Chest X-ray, AP view. Patient: 64 years old, sex M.
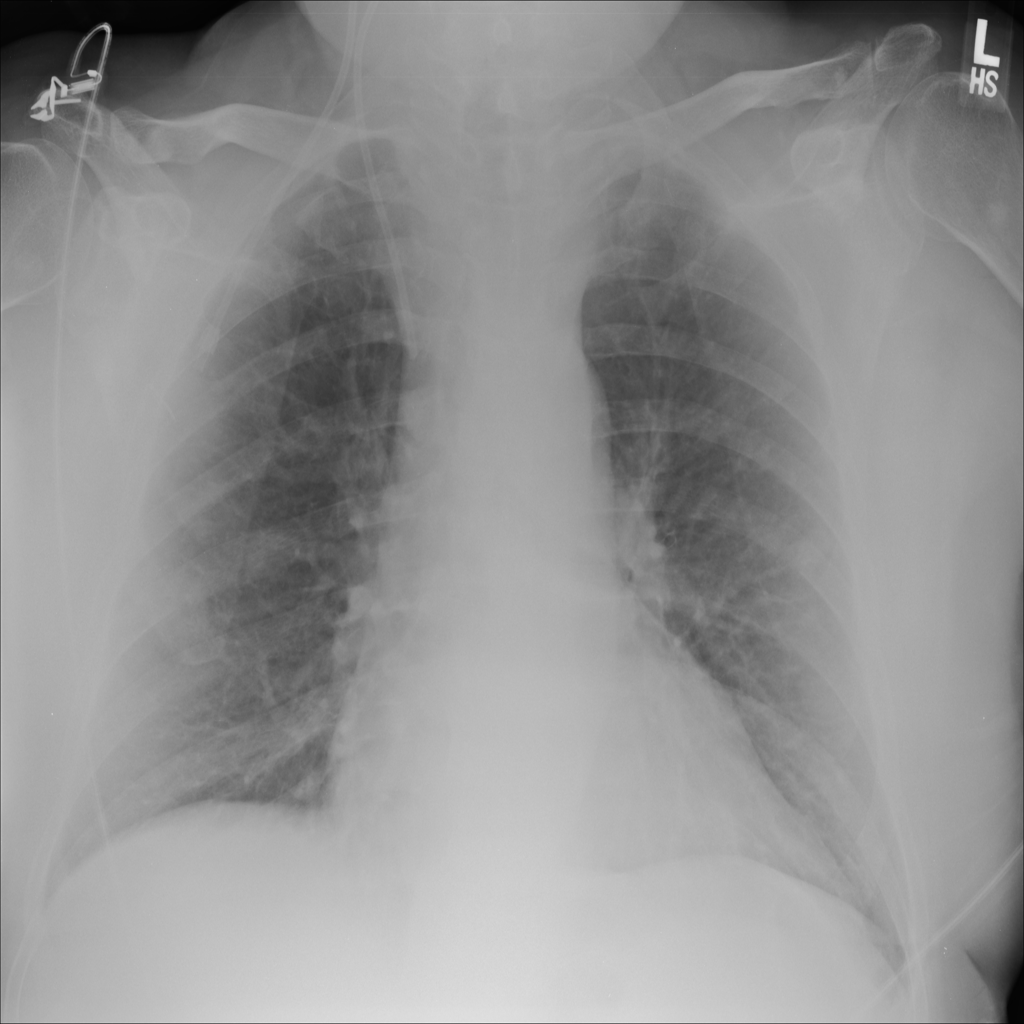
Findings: No Finding